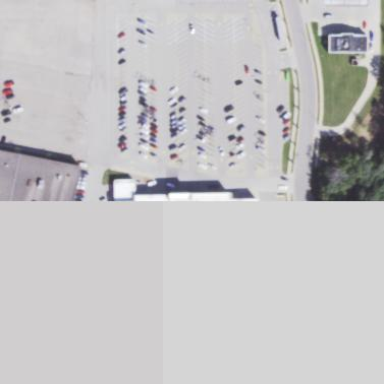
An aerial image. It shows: Customer parking area at amenities park.